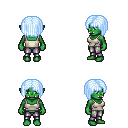
a pixel art fantasy rpg character, female body template, orc, green skin, white pirate shirt, metal pants, white cyan pageboy hairstyle, four views (front, back, left, right), 2x2 character sprite sheet, small pixel art, hard edges, no anti-aliasing